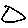
Label: triangle